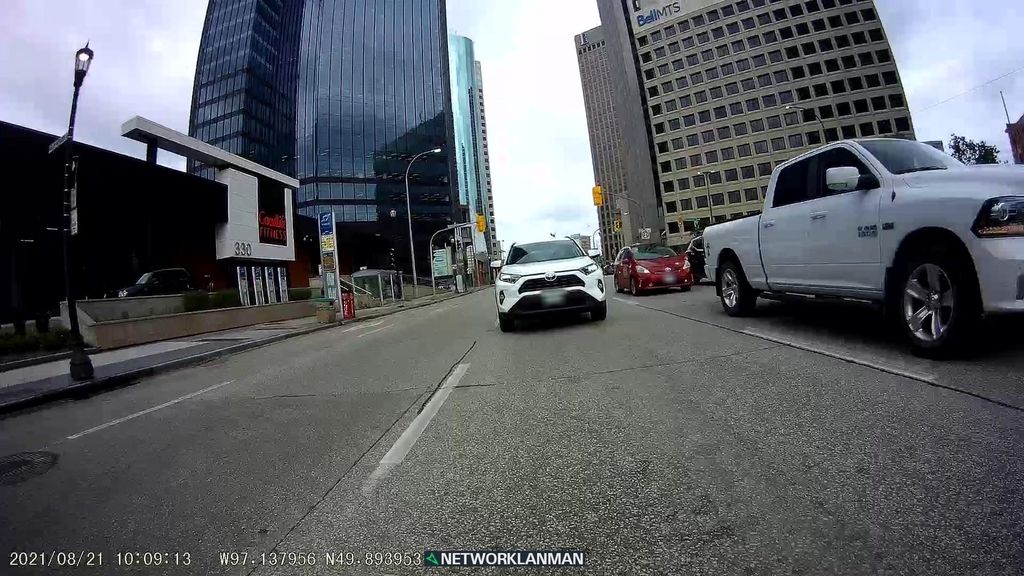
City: winnipeg